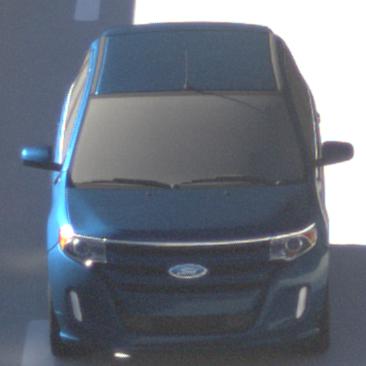
Make: Ford
Model: Edge
Detailed model: Gen. 1 Facelift
Model produced from: 2010
Model produced until: 2015
Doors: 5
Color: blue
Road condition: dry road
Daytime: morning or afternoon
Contrast: high contrast